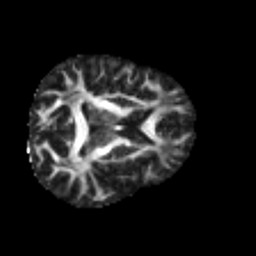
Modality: FA
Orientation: axial
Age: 44
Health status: ill
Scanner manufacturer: philips
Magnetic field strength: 3 T
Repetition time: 9 s
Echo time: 0.127 s